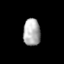
Tissue: lung
Cell type: Endothelial cells
Senescence score: 0.6295
Nuclear area (px): 454
Mean DAPI intensity: 174.588